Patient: sex F, age 36
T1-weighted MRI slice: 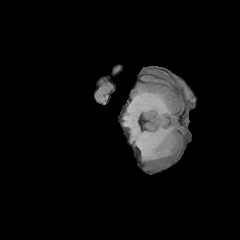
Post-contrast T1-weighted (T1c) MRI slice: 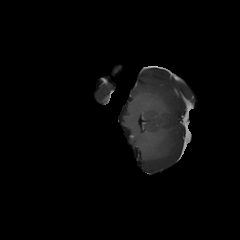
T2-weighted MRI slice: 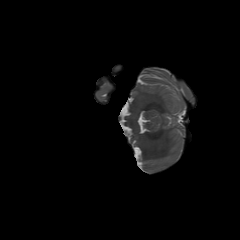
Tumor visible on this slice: no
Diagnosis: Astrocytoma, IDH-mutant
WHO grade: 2